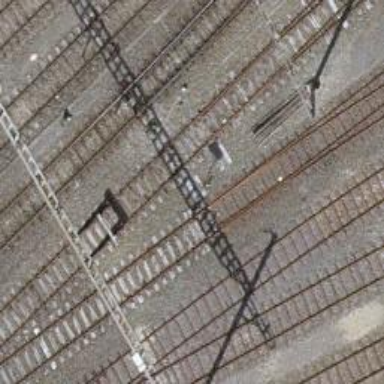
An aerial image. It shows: Railway switch.